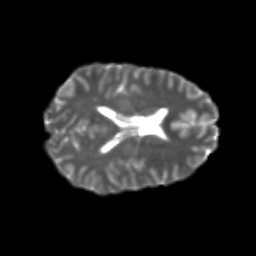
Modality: T2w
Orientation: axial
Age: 23
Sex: male
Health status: healthy
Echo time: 0.074 s